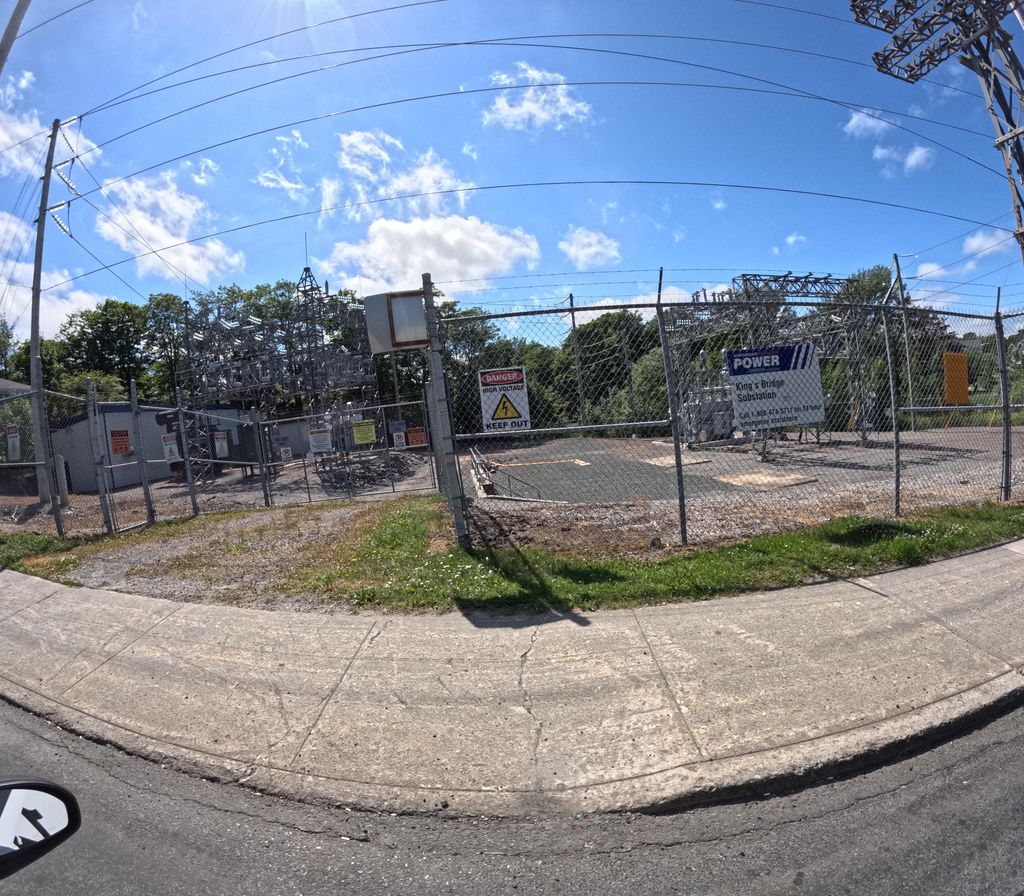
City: st_johns